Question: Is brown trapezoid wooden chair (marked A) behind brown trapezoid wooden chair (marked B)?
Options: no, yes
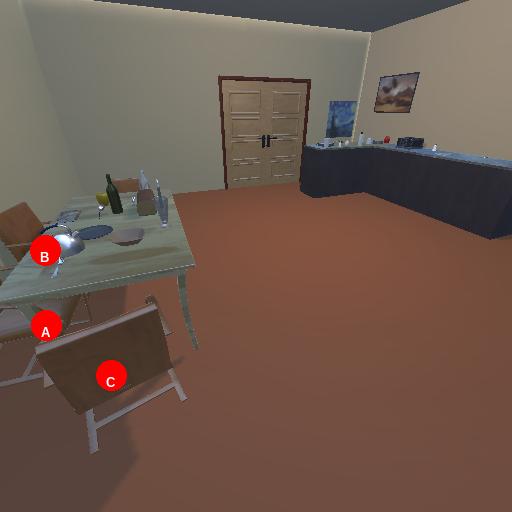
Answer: no